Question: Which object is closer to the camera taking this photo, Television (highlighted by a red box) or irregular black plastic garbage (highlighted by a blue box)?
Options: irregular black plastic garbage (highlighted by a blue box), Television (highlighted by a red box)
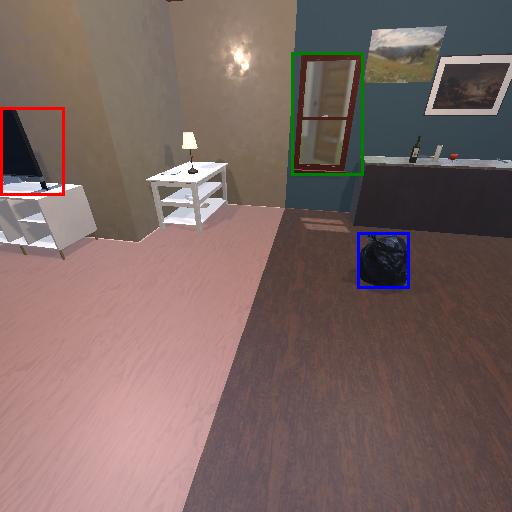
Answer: irregular black plastic garbage (highlighted by a blue box)